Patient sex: M
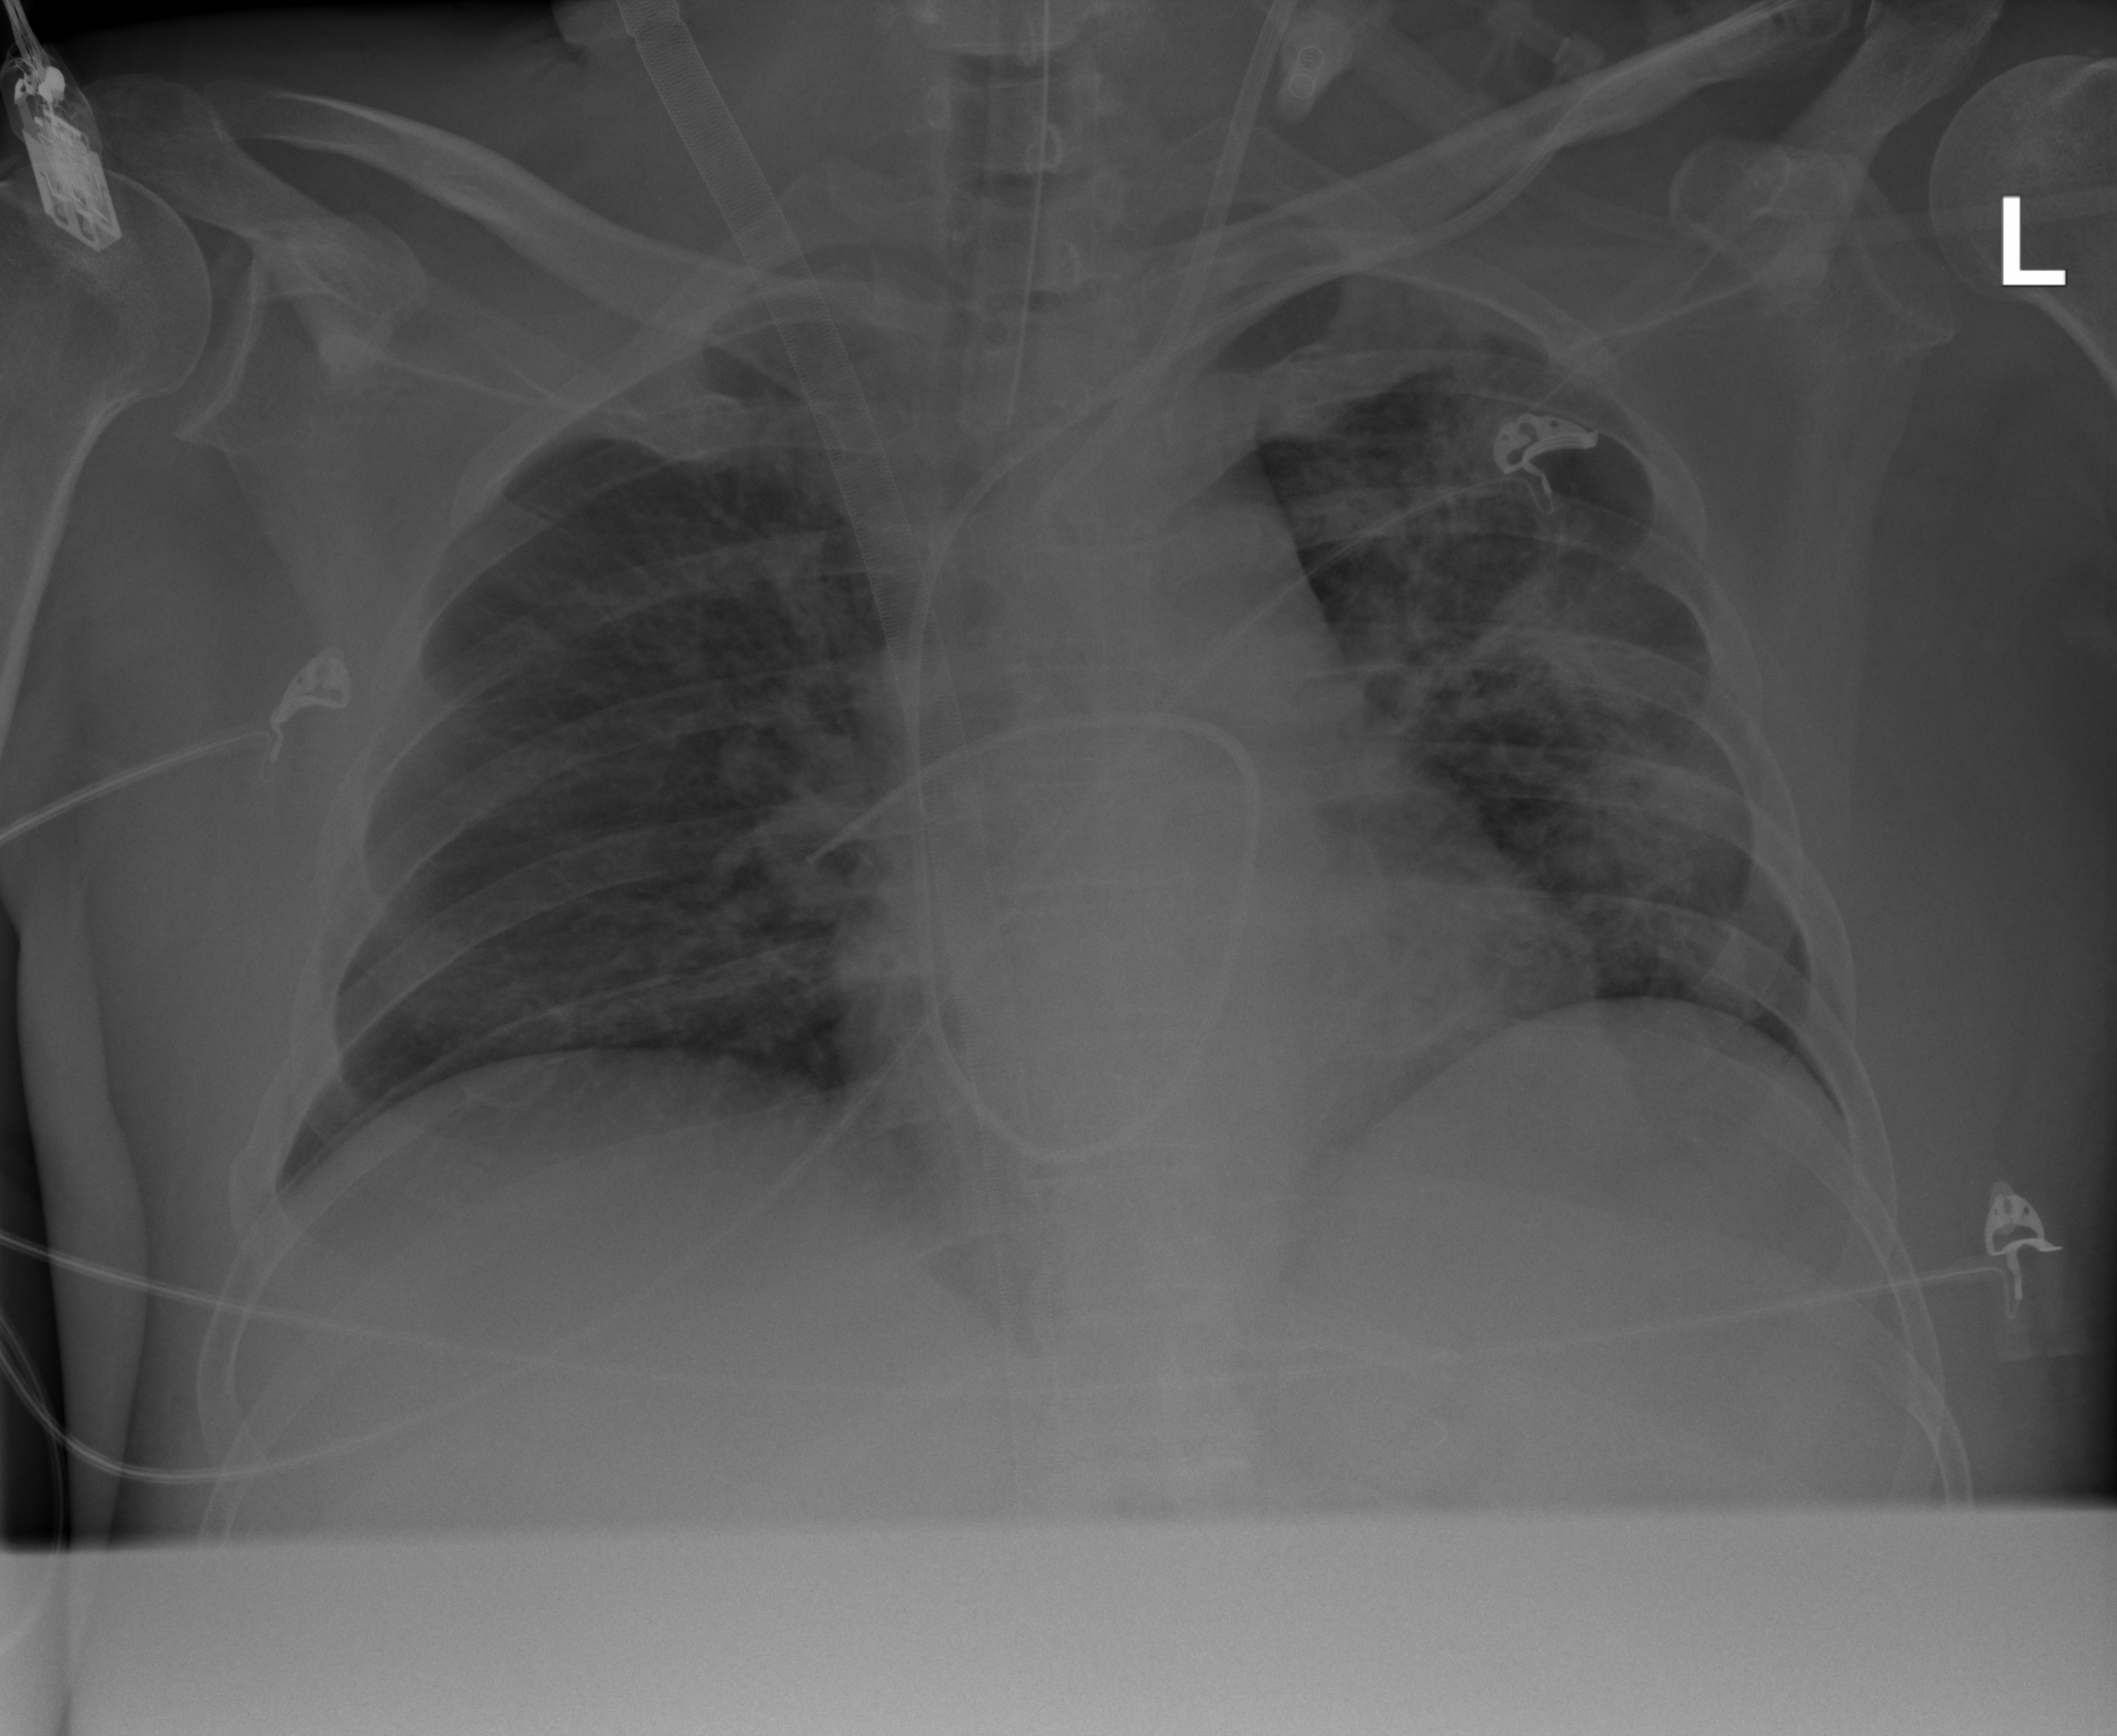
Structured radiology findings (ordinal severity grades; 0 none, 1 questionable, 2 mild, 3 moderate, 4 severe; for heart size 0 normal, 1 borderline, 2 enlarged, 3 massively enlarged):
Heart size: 2
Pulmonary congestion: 2
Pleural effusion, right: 0
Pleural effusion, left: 2
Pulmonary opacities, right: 2
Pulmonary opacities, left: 3
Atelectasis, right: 0
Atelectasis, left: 3